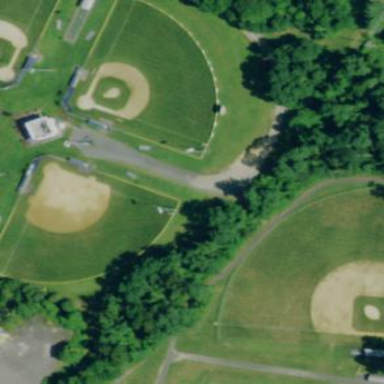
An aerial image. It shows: Softball pitch for leisure land activities.